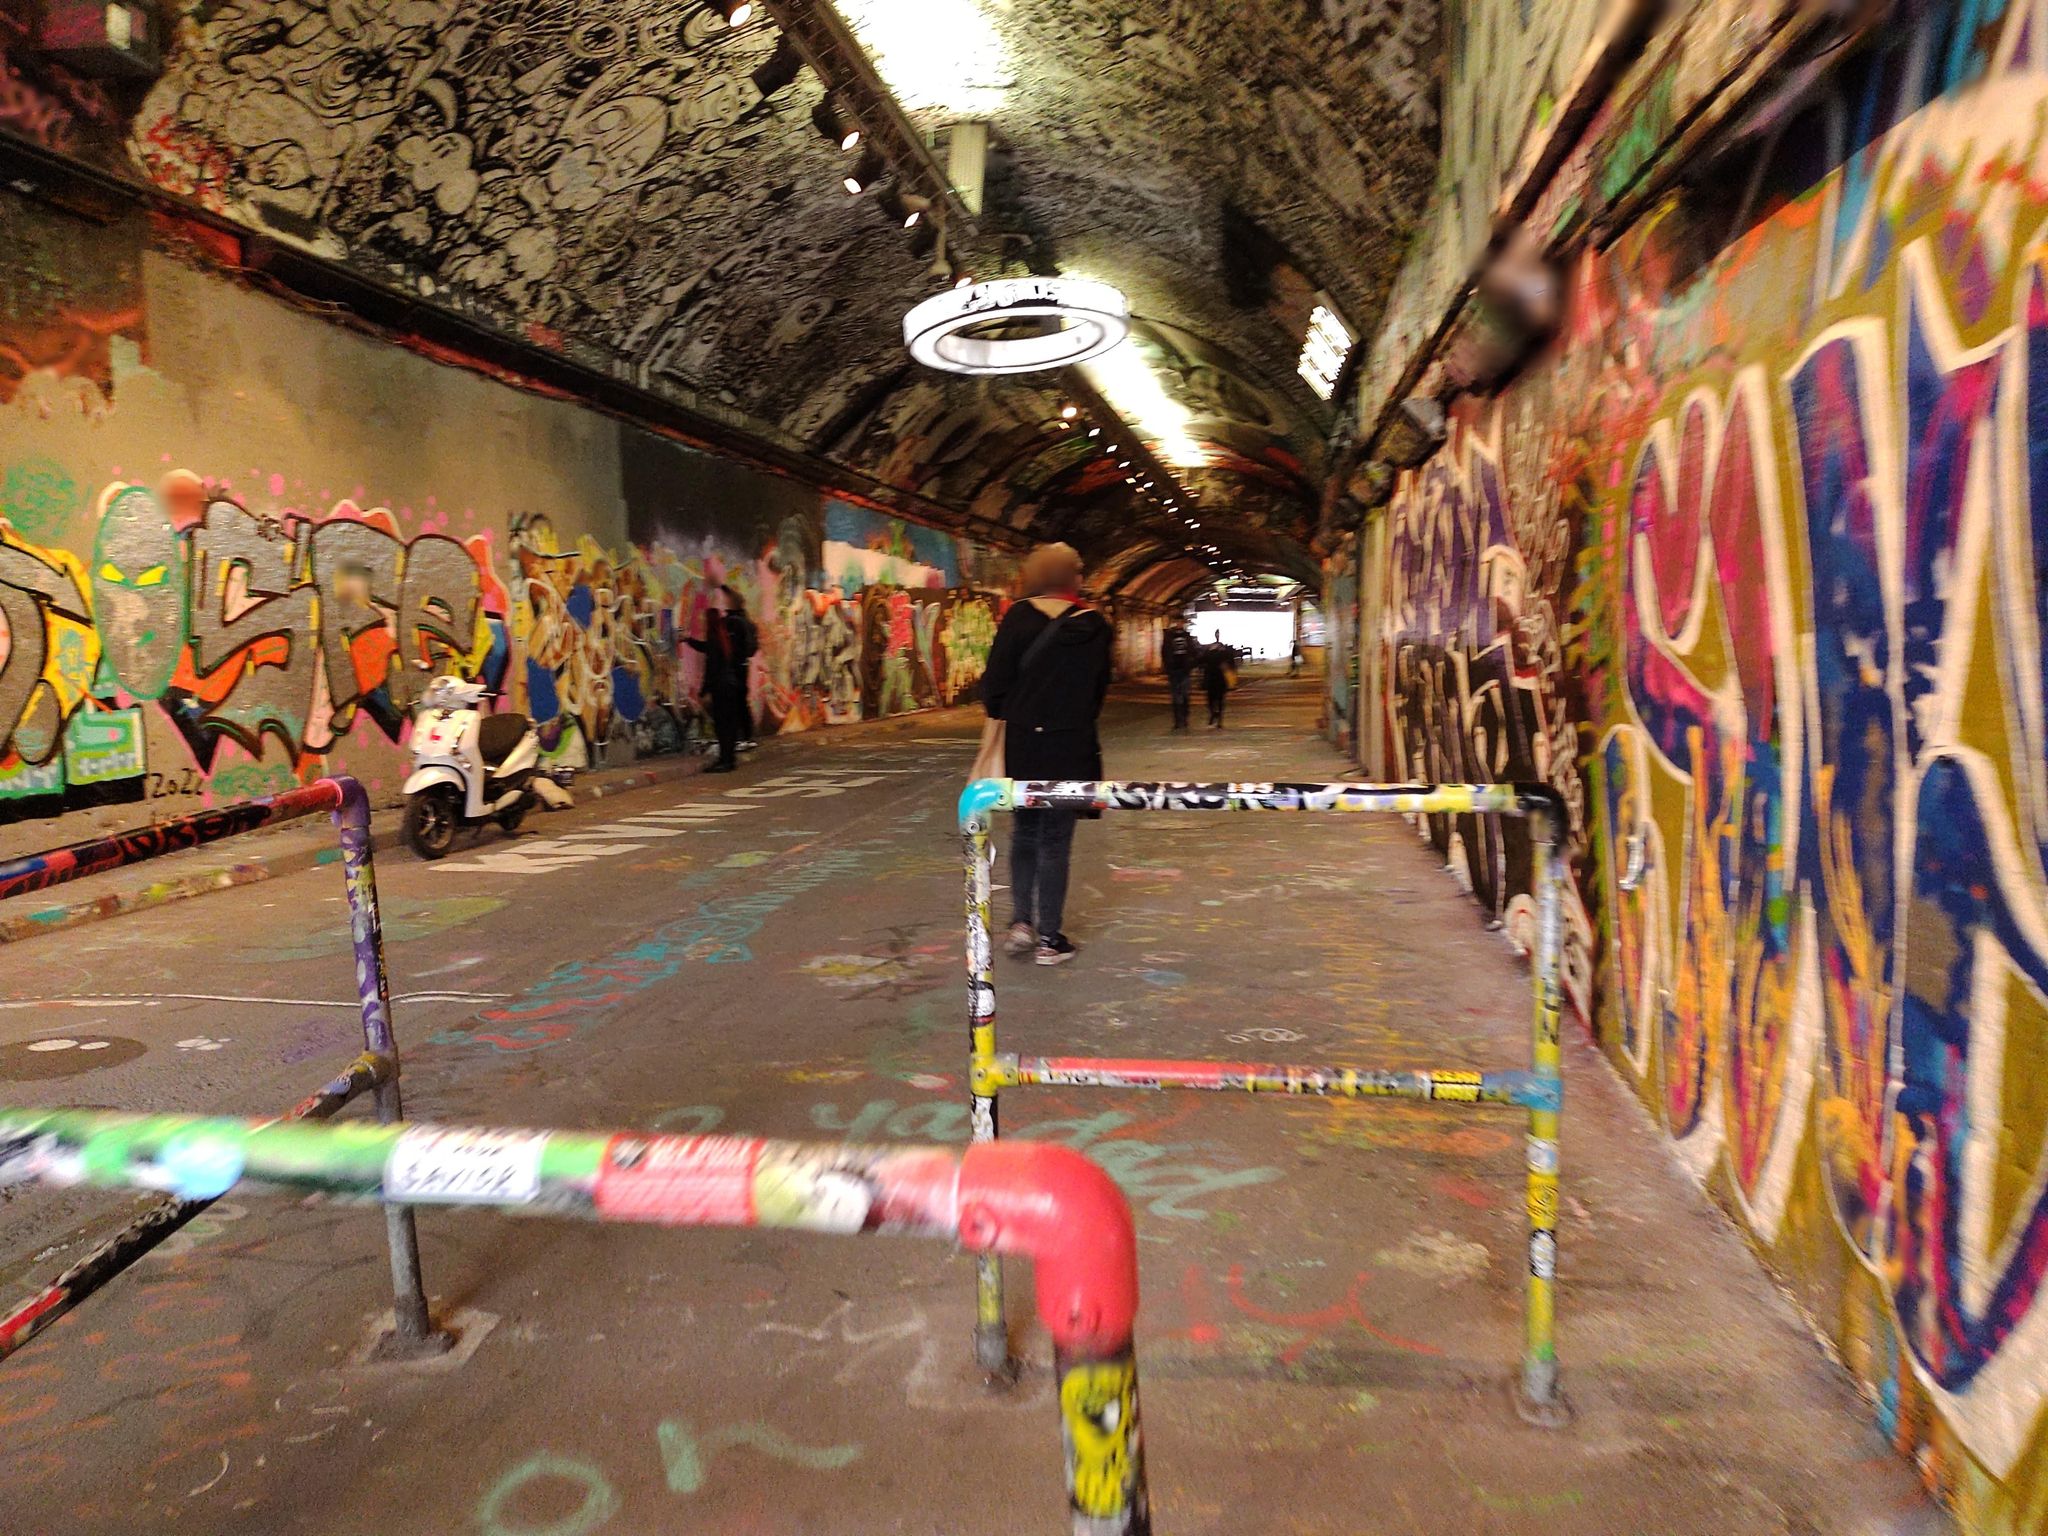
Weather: snowy
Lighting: day
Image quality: slightly poor
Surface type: walking surface
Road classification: unclassified
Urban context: urban centre
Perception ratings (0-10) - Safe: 1.61, Lively: 3.7, Beautiful: 1.86, Boring: 3.45, Depressing: 3.87, Wealthy: 2.6